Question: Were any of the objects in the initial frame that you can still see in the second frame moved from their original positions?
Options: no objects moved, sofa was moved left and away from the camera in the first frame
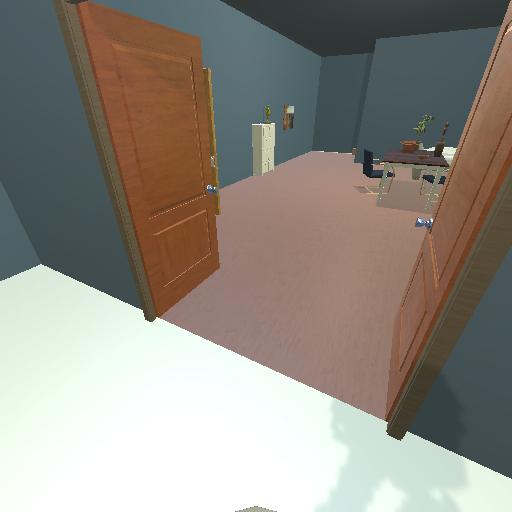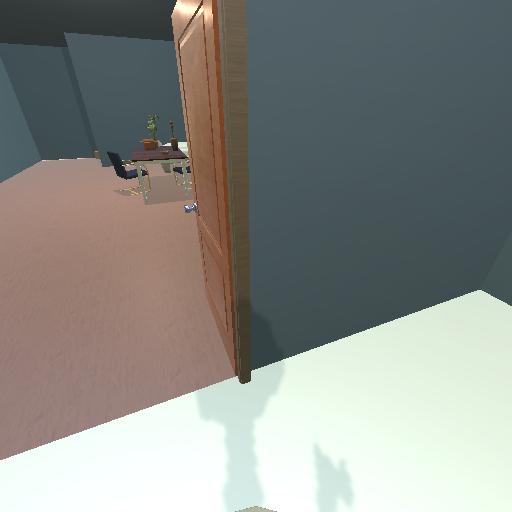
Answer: no objects moved